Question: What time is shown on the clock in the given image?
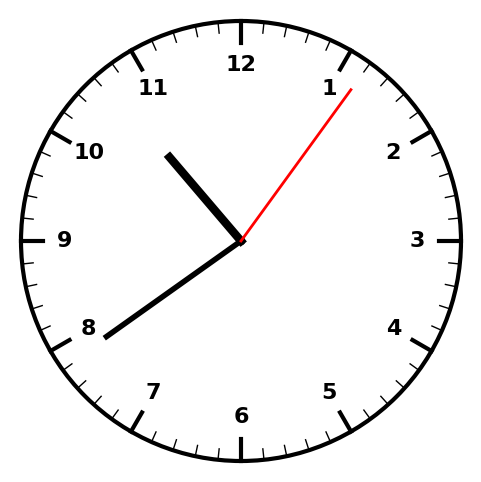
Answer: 10:39:06